Brain MRI, modality: hrT2
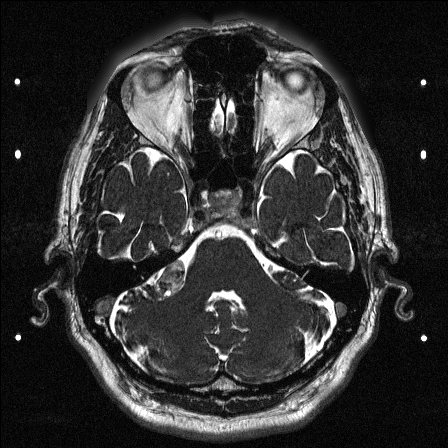